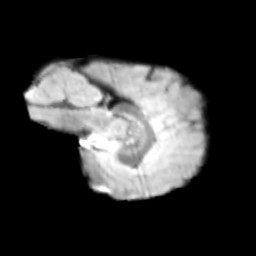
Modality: T2w
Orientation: sagittal
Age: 9
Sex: male
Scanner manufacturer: siemens
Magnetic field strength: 3 T
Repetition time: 3.8 s
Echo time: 0.07 s